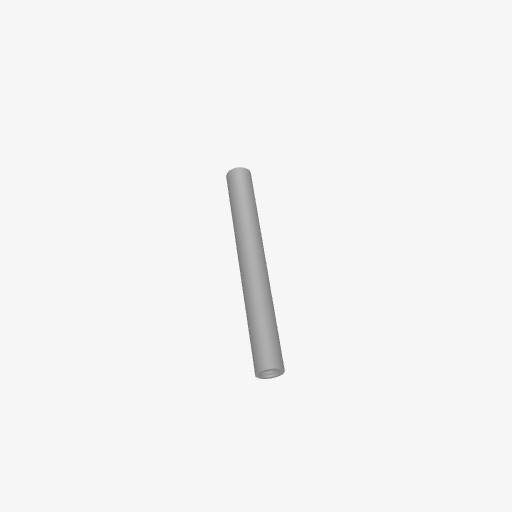
Part: Standoff6OD50